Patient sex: F
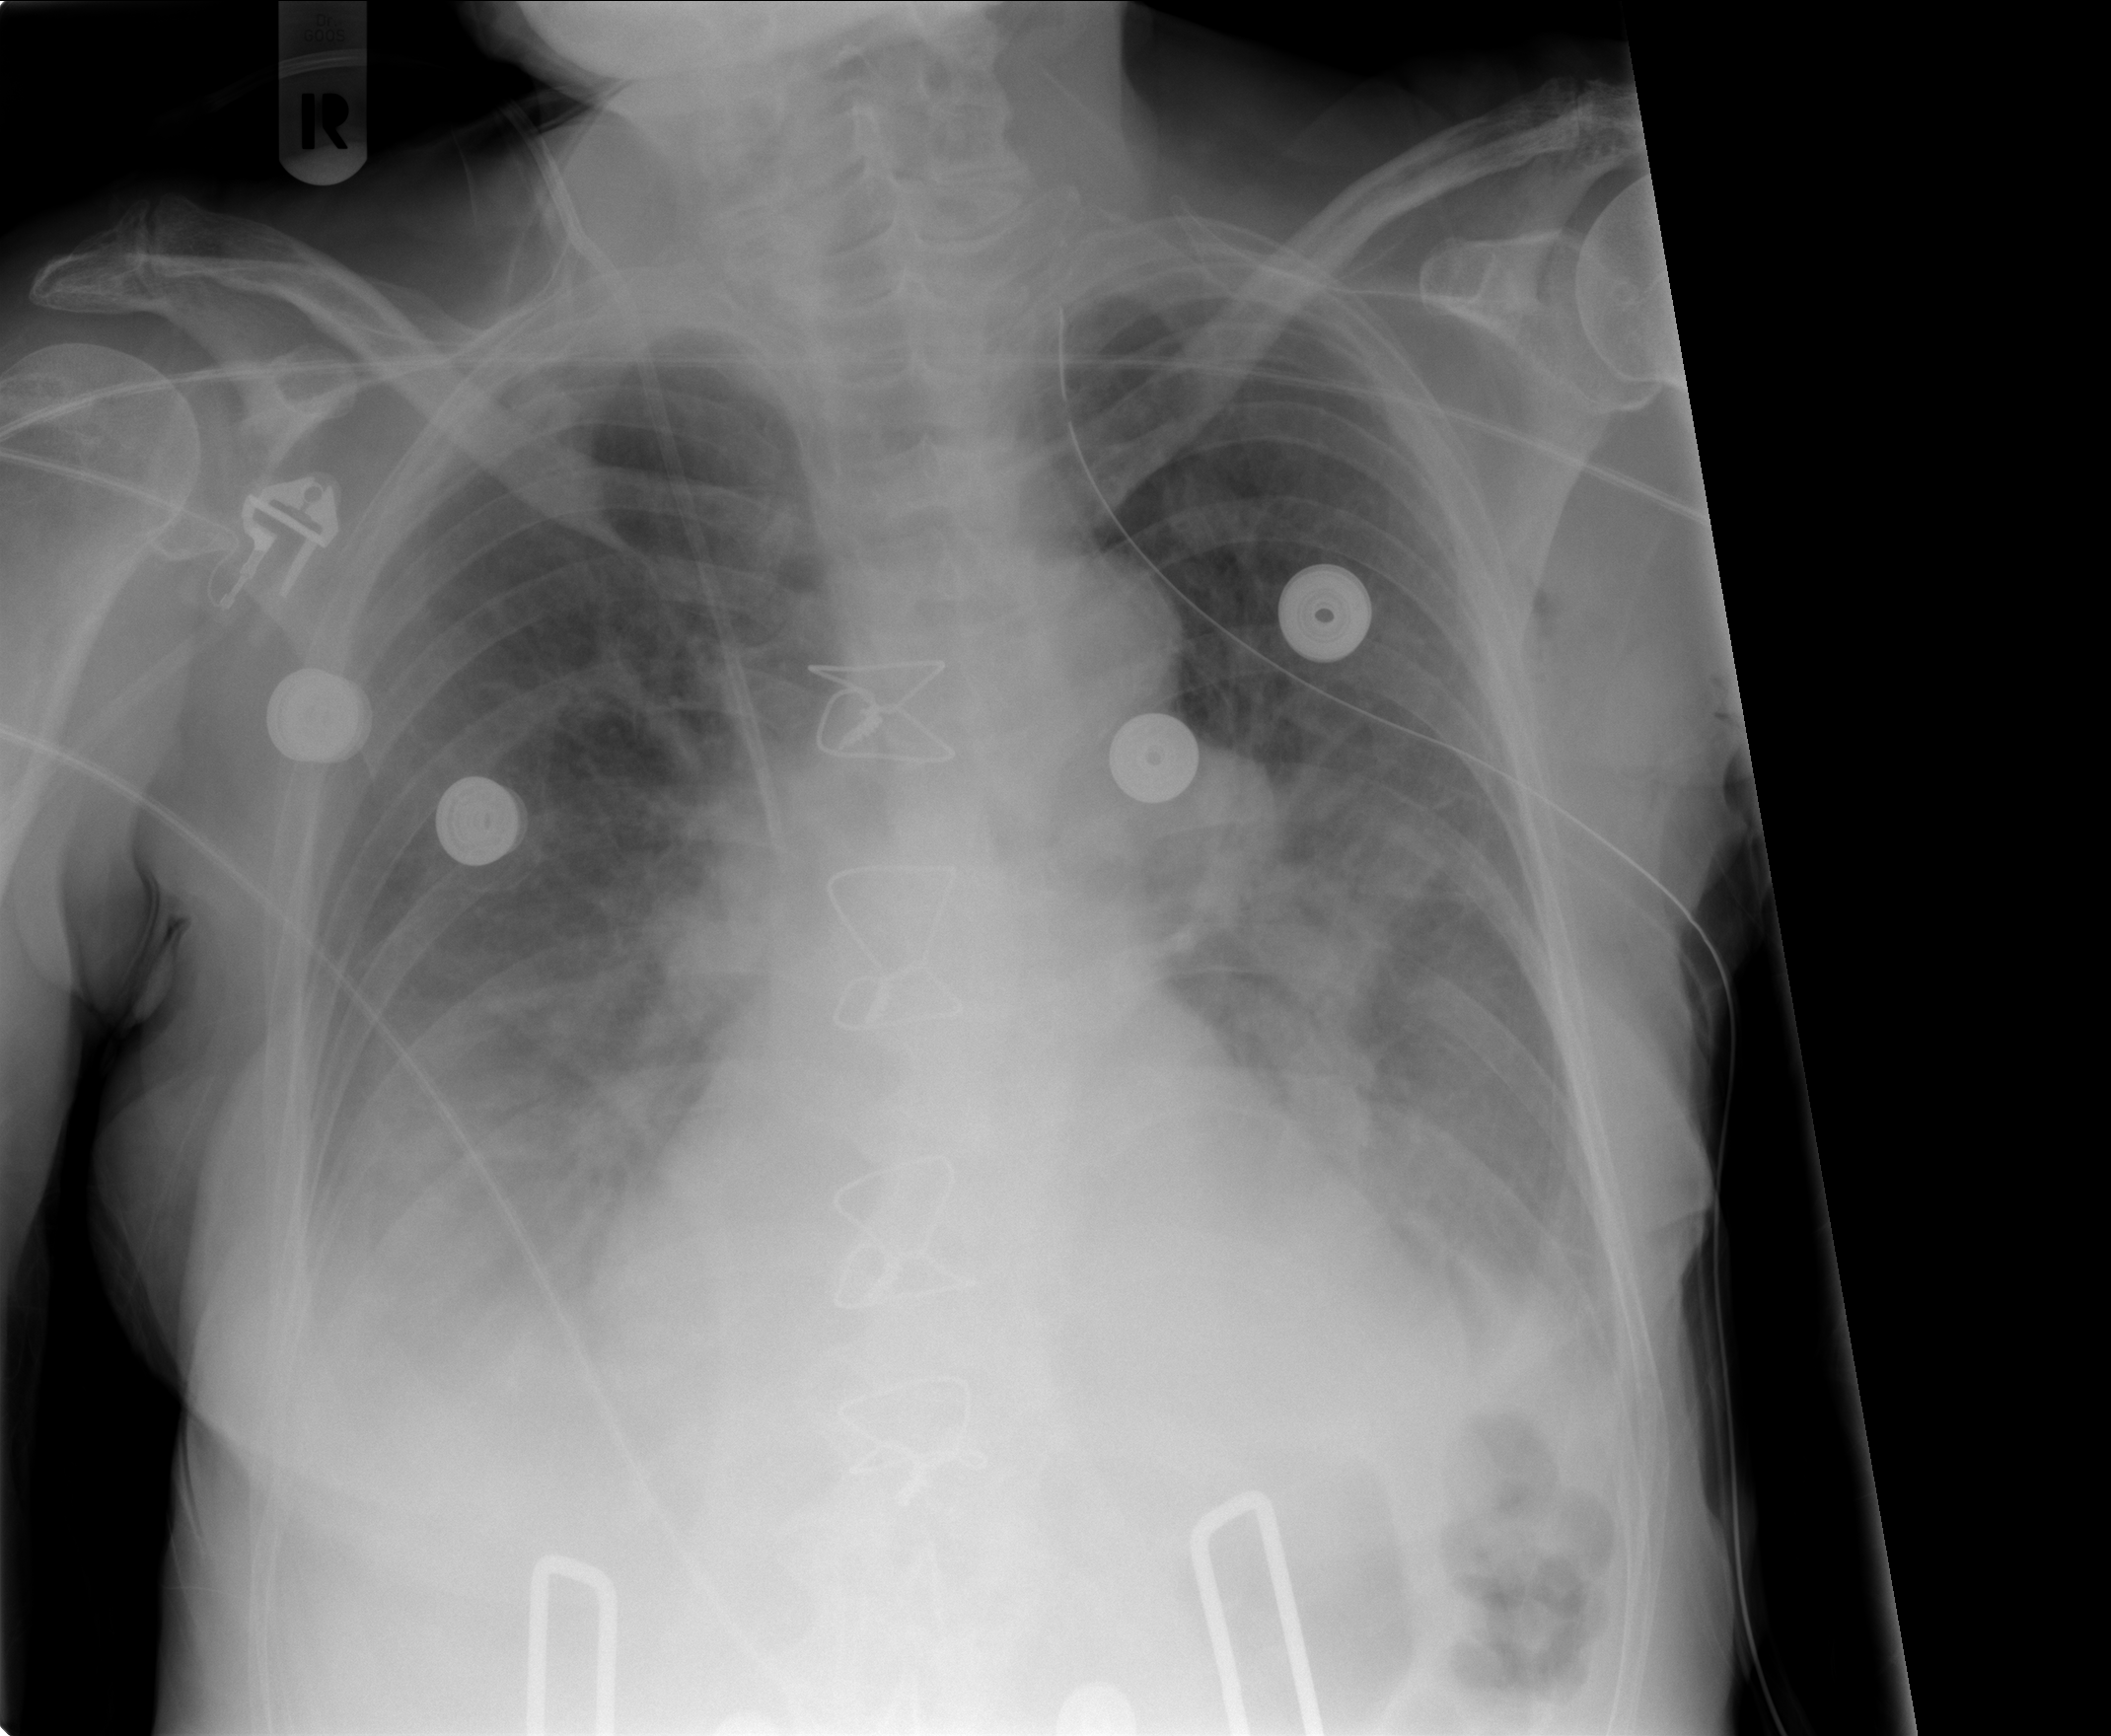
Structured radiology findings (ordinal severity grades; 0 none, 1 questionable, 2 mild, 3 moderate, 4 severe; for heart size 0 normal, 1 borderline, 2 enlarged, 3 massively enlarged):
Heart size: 2
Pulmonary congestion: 0
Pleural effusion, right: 2
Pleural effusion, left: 2
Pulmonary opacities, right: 0
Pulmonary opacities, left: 0
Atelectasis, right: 2
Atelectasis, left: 2